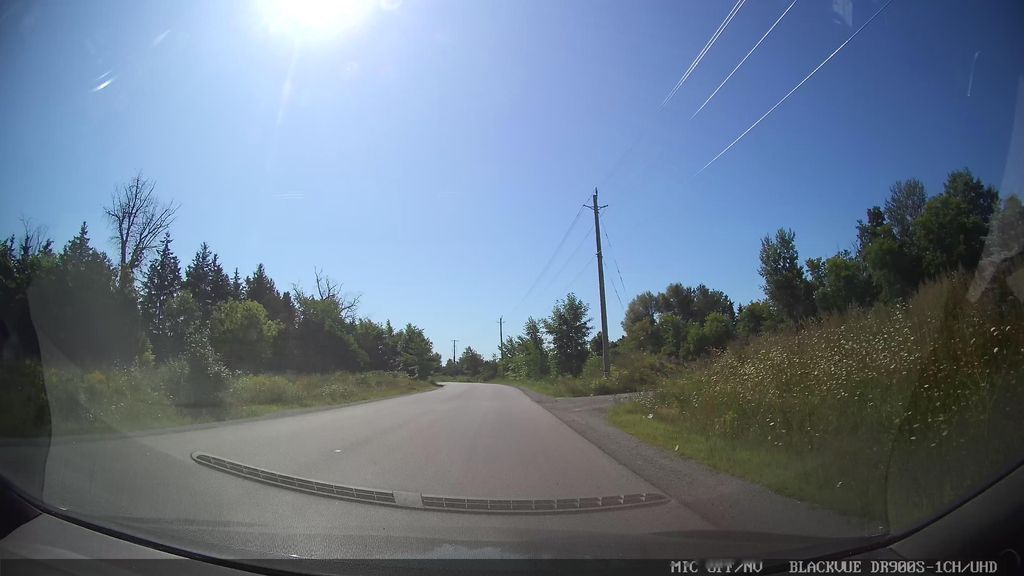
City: ottawa-gatineau